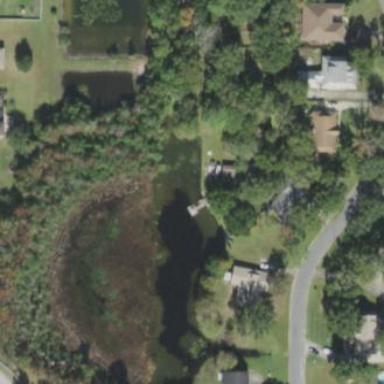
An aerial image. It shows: Pond surrounded by natural water.